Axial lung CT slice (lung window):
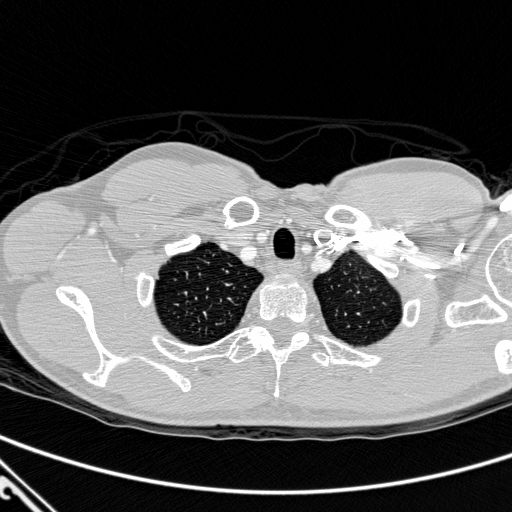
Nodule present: no